Field crop: maize
Growth stage: 2
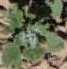
Species: chenopodium